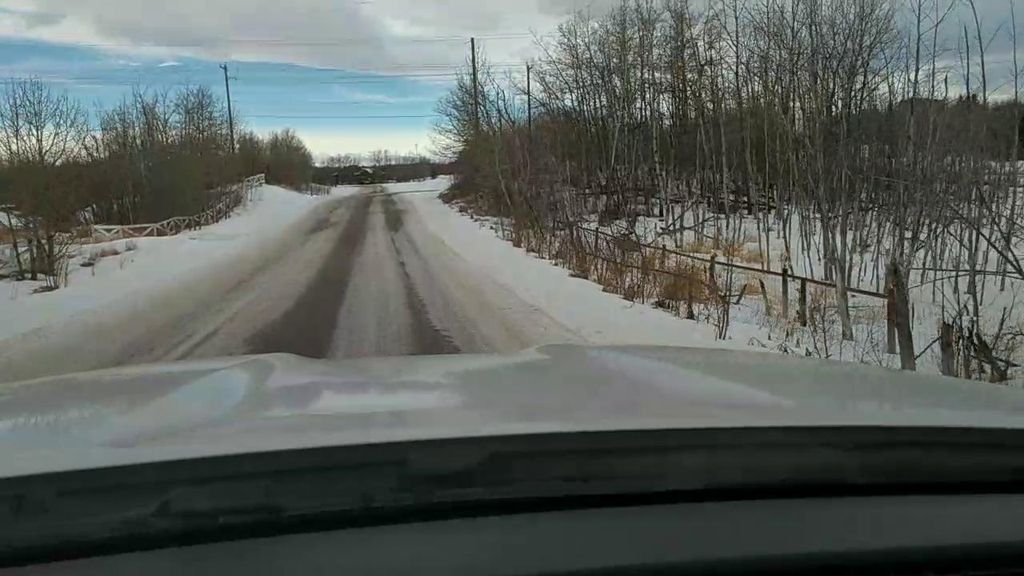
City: calgary